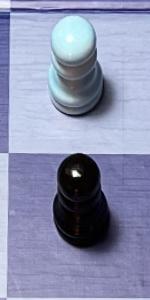
Label: Pawn_Black